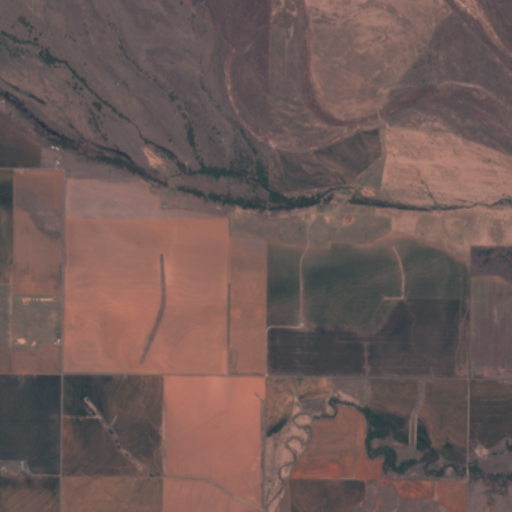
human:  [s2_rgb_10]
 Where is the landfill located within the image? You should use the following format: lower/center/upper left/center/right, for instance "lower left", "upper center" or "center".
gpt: There is no landfill in the image.